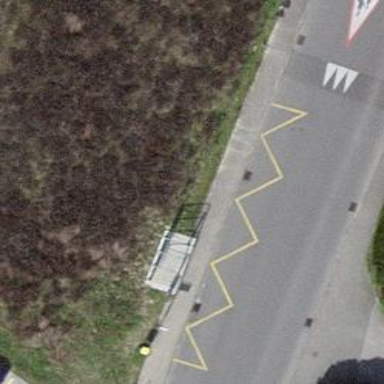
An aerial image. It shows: Bus stop with platform for public transport.